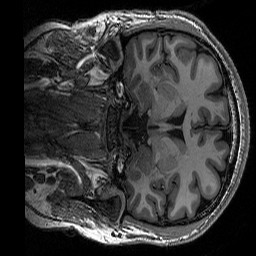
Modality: T1w
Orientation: coronal
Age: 22
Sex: male
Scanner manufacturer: siemens
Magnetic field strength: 3 T
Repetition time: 2.53 s
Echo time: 0.0033 s